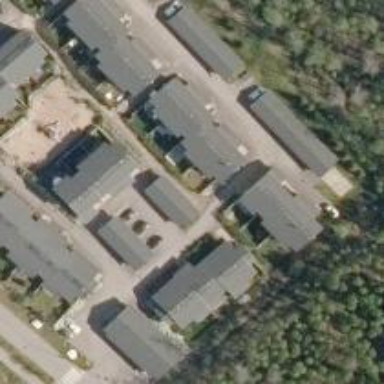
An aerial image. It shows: Alley classified as service road.